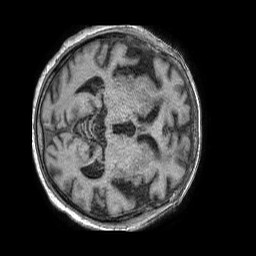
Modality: T1w
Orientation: axial
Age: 70
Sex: male
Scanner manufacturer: philips
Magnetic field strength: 1.5 T
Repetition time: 0.0079 s
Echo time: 0.003656 s